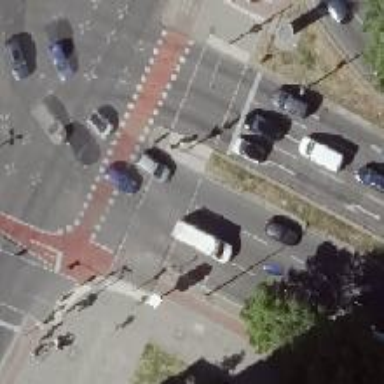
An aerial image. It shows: Asphalt footway with crossing equipped with traffic signals.